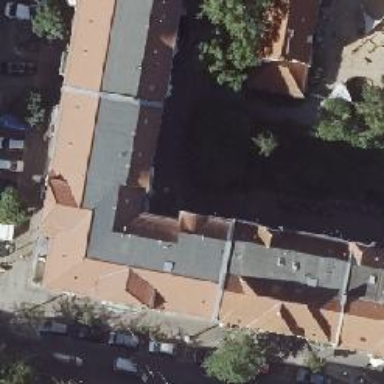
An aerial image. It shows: Kindergarten.